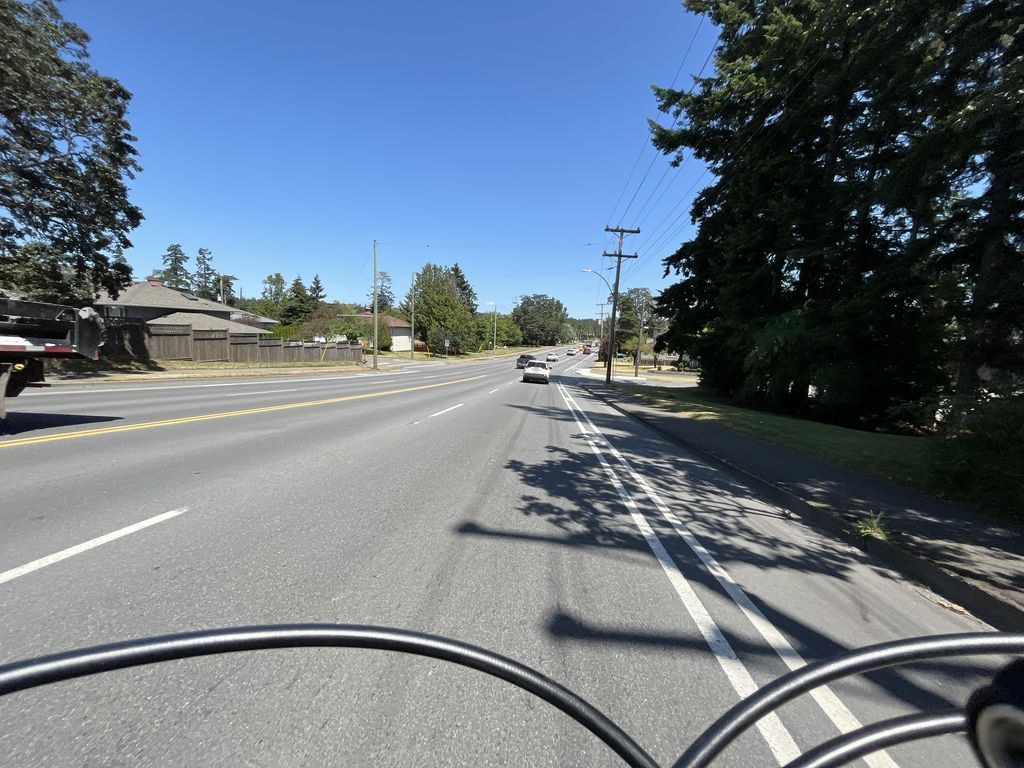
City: victoria